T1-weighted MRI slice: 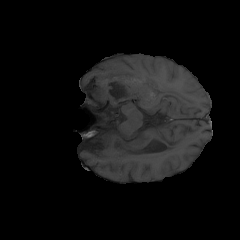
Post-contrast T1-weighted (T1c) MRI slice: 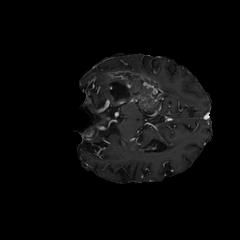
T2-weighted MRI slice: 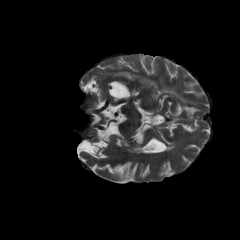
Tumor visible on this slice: yes